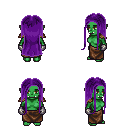
a pixel art fantasy rpg character, female body template, orc, green skin, leather shoulder armor, robe skirt, purple extra-long hairstyle, metal gloves, four views (front, back, left, right), 2x2 character sprite sheet, small pixel art, hard edges, no anti-aliasing